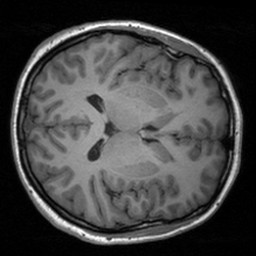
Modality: T1w
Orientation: axial
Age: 23
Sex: female
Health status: healthy
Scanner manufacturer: siemens
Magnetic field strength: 3 T
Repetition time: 1.9 s
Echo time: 0.00226 s